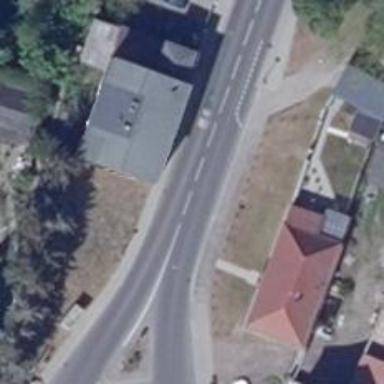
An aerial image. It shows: Secondary road with sidewalks on both sides.